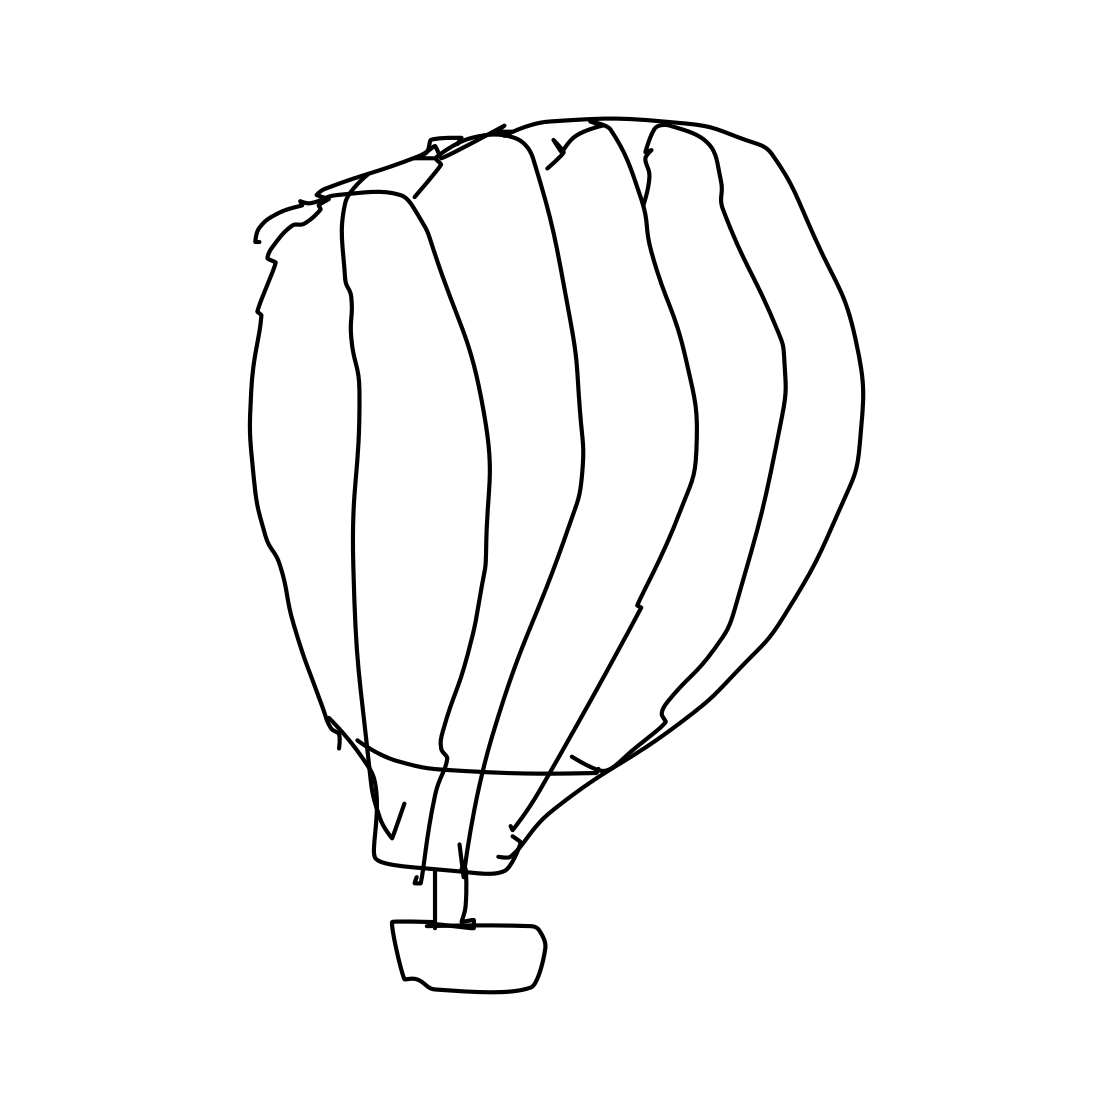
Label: hot air balloon